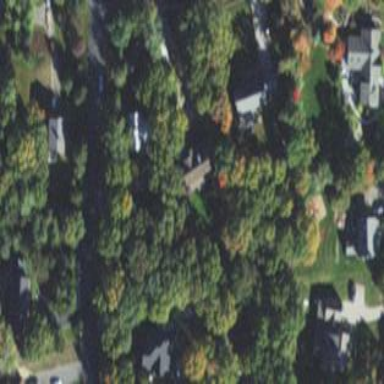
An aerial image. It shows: Mixed leaf woodland.